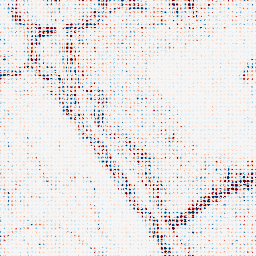
Category: wavelet
Decomposition family: wavelet_reverse_biorthogonal
Decomposition parameters: wavelet: rbio2.4
level: 2
Upsampling method: sinc_hamming
Upsampling parameters: scale: 8
kernel_size: 4
Upsampling scale: 8